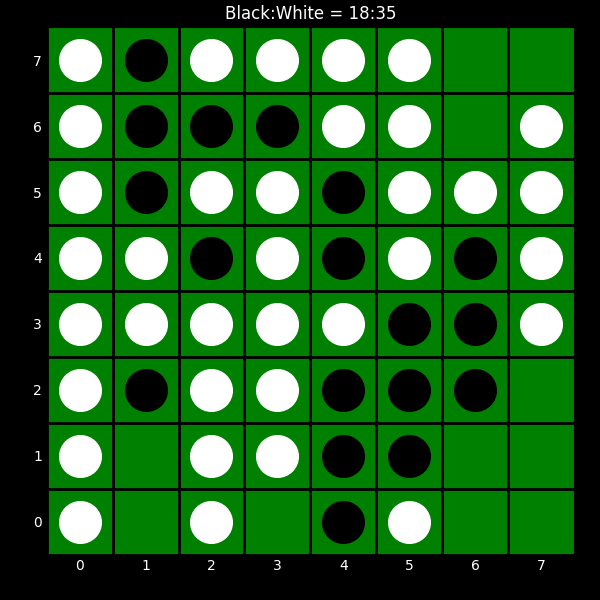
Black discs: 18
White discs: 35